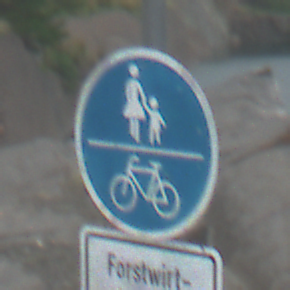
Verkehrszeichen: GemeinsamerGehUndRadweg
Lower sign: BesondereFahrzeugeUndTransportgueter7
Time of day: MorningAfternoon
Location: Outdoor (Nature)
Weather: PartlyCloudy
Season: NotSpecified
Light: Natural